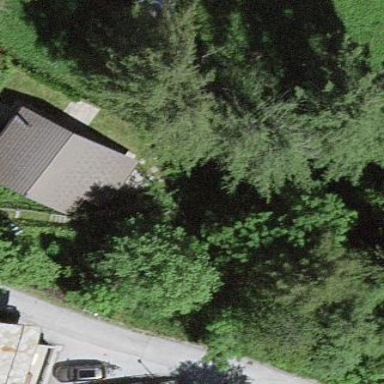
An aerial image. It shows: Simple house.